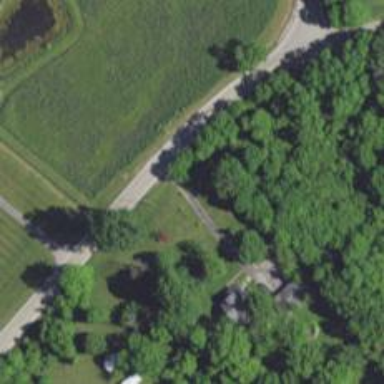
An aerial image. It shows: Driveway leading to service road.